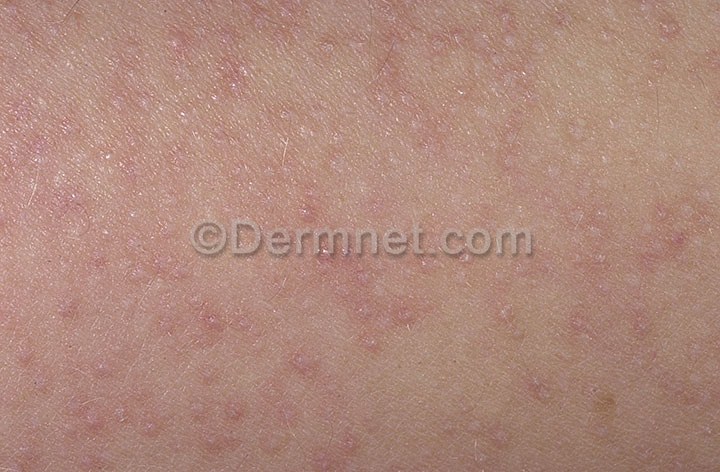
Disease: Atopic Dermatitis Photos